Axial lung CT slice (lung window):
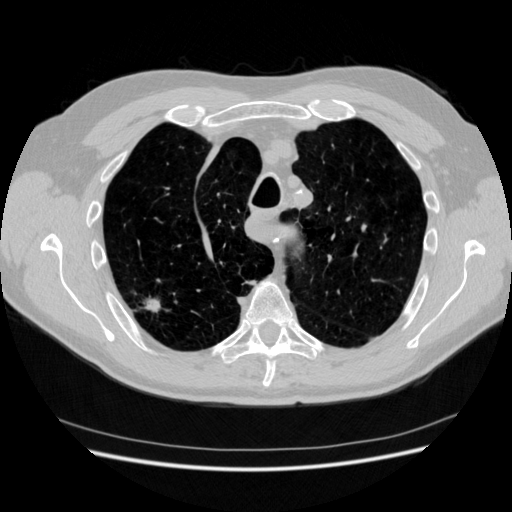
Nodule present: yes
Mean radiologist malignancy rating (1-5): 4.75